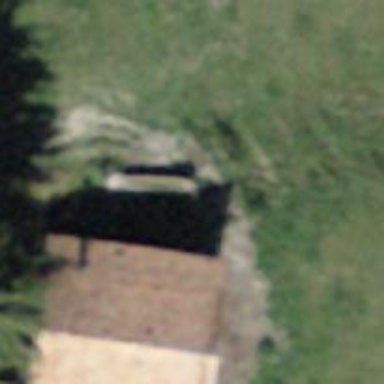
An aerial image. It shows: Barn.